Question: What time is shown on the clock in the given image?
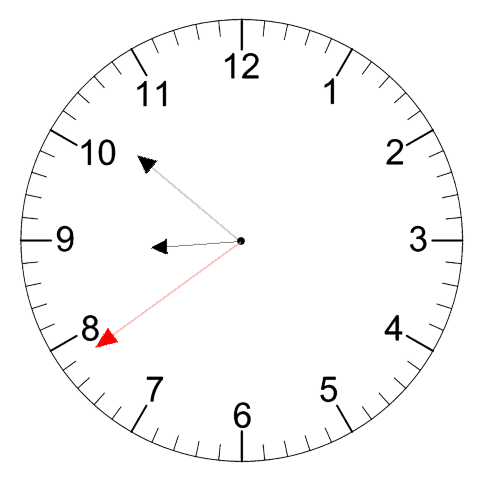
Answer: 08:51:39